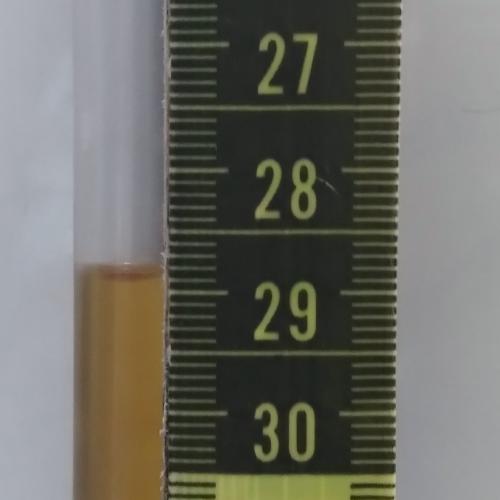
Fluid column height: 28.9 cm